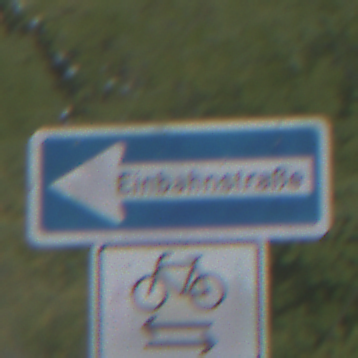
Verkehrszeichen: EinbahnstrasseLinksweisend
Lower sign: RichtungsangabeDurchPfeile9
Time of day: Midday
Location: Outdoor (Suburban)
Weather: Overcast
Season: NotSpecified
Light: Natural